Interaction volume radius: 5 \u00c5
Interaction volume height: 20 \u00c5
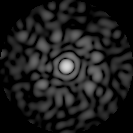
Disorder parameter: 0.8835